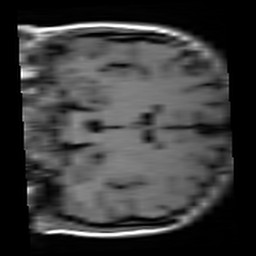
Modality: T1w
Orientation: coronal
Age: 21
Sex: female
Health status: healthy
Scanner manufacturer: siemens
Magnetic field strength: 3 T
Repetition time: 4.1 s
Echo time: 0.0085 s